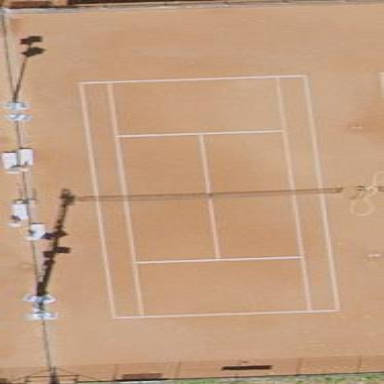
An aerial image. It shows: Clay tennis court on pitch.